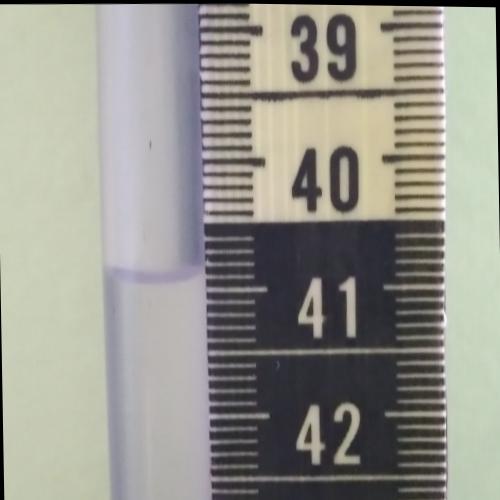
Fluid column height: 40.9 cm